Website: home-depot
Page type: billing-address
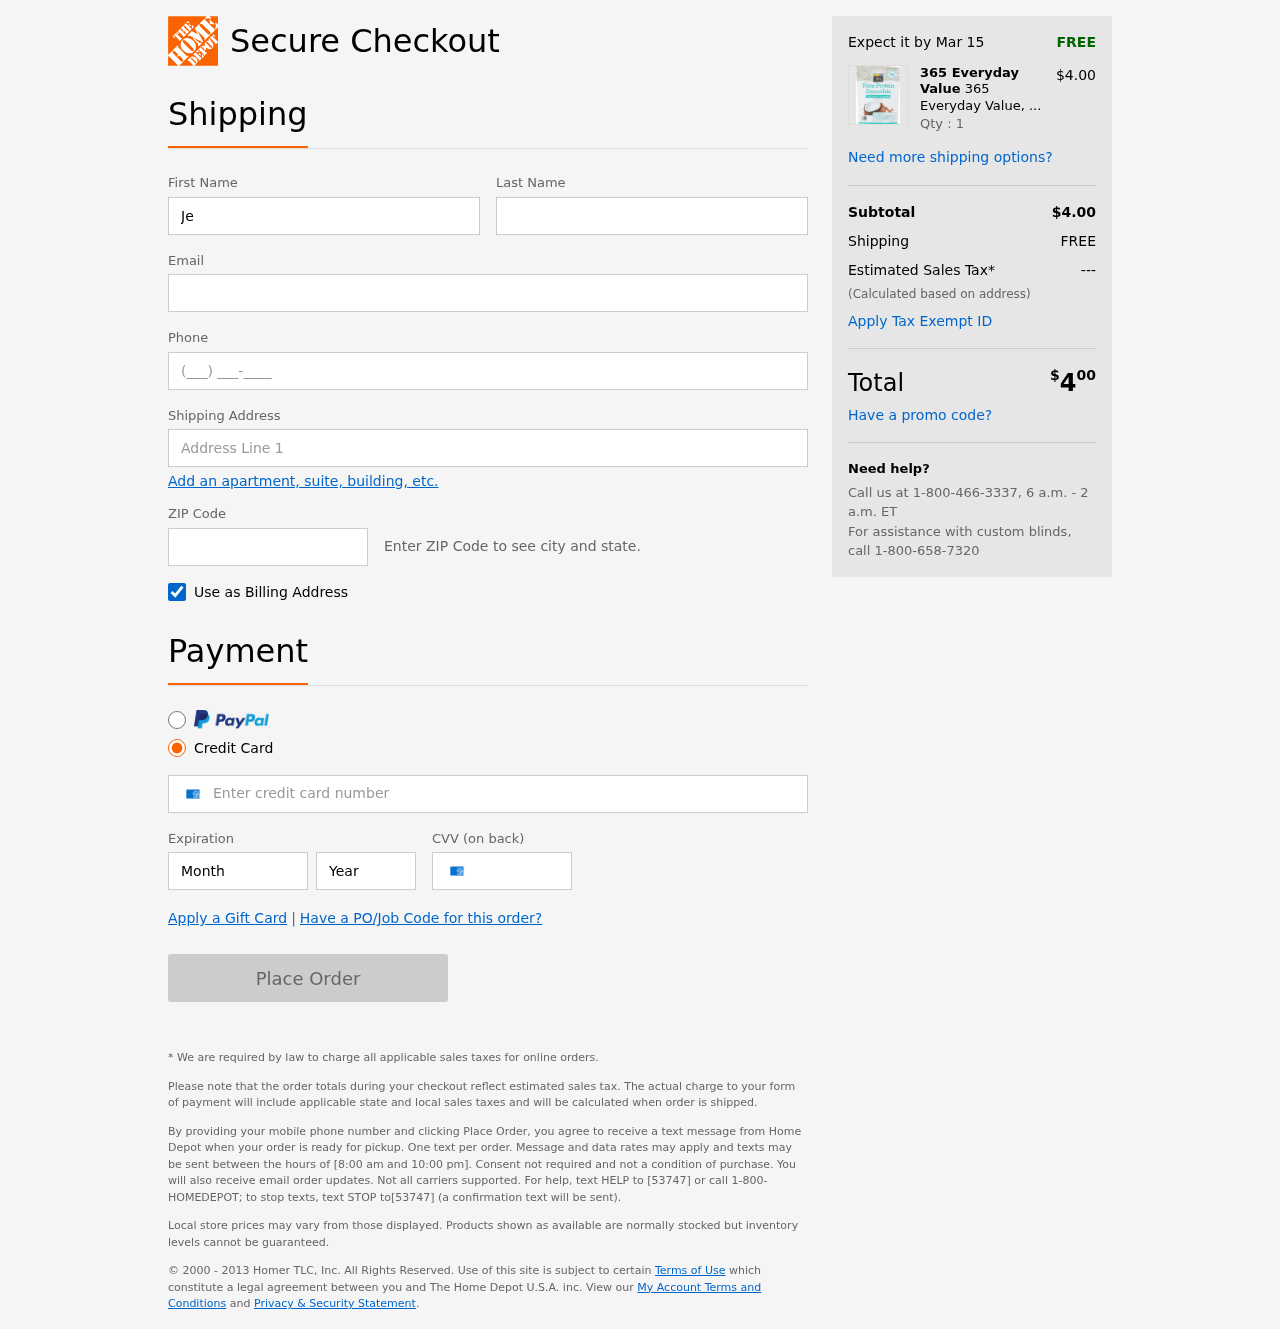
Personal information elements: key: PII_FIRSTNAME
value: Jessica
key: PII_LASTNAME
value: Howard
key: PII_EMAIL
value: jessicahoward@gmail.com
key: PII_PHONE
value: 9505098189
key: PII_STREET
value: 889 Ramos Pines Apt. 524
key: PII_POSTCODE
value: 26183
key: PII_CARD_NUMBER
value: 3494 2417 0337 853
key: PII_CARD_EXPIRY_MONTH
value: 09
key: PII_CARD_CVV
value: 0459
Product elements: key: PRODUCT1_BRAND
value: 365 Everyday Value
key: PRODUCT1_NAME
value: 365 Everyday Value, Plant Protein Smoothie, Coconut Almond, 9 oz
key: PRODUCT1_PRICE
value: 4
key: PRODUCT1_QUANTITY
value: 1
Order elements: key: ORDER_DELIVERY_DATE
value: Mar 15
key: ORDER_SUBTOTAL
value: $4.00
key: ORDER_SHIPPING_COST
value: FREE
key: ORDER_TAX
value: ---
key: ORDER_TOTAL2
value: $400